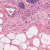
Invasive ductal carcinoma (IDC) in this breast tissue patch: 0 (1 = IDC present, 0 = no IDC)